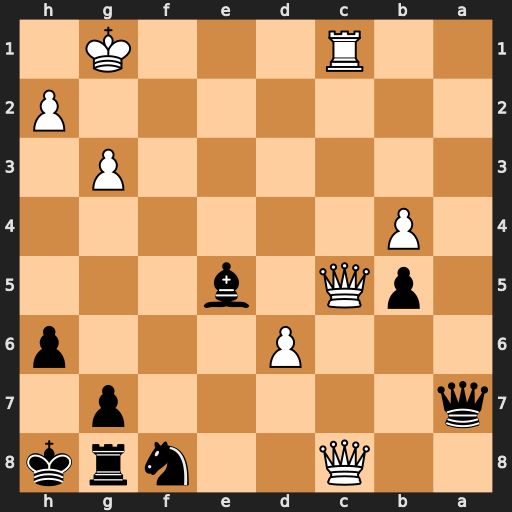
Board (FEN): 2Q2nrk/q5p1/3P3p/1pQ1b3/1P6/6P1/7P/2R3K1
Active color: b
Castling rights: -
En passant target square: -
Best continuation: Bd4+ Kg2 Bxc5